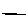
Label: line